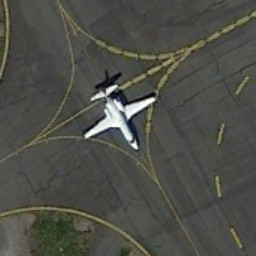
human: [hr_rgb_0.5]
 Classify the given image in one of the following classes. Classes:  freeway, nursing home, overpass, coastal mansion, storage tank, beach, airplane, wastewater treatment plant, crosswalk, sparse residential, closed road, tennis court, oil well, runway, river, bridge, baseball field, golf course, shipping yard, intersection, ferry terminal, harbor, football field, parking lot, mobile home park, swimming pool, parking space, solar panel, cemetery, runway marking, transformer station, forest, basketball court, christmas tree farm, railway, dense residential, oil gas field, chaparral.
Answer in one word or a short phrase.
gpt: airplane